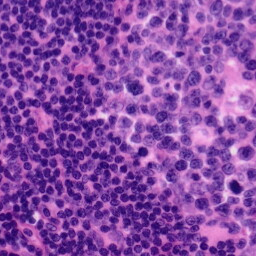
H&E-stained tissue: Tonsil